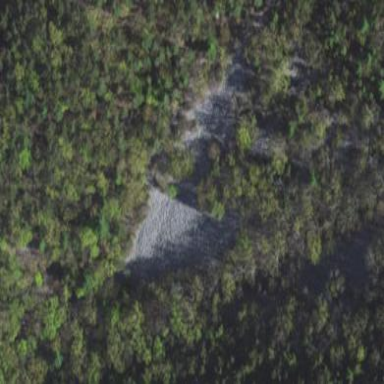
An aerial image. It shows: Natural scree.